Interaction volume radius: 5 \u00c5
Interaction volume height: 20 \u00c5
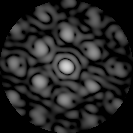
Disorder parameter: 0.5099